Question: Please visit <URL>
In chrome if you zoom to '75%' the secondary menu breaks as per below
picture.

There are many related topics on stackoverflow. I tried them
but it did not work for me. Some of the things I tried:
1. position: absolute;
2. Change my container from div to span;
3. Change font from px to em;
Any idea how this can be fixed?
Thank you
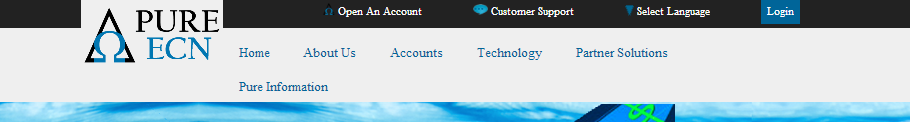
Answer: Seems that the problem is relative to the property 'width'. If you remove or modify like this the '#secondary_links' with a width to '100%':
'''
#secondary_links {
color: #0076AB;
font-family: Times New Roman,Times,serif;
font-size: 17px;
margin-top: 8px;
padding-left: 228px;
width: 100%;
min-width: 764px;
float: right;
position: absolute;
}
'''